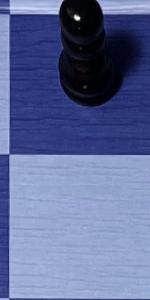
Label: Empty